Question: Anyone know how to select the specific element that contain in the attachment to download as i can't able to select the respective attachment. the screenshot I have put in the below :

below is the html code for the specific container
'''
<div class="attachment-wrap">
<!-- Comment Title -->
<div id="attachmentTitle-wrapTEST" class="attachmentTitle-wrap">
<h2>Attachments</h2>
</div>
<div id="attachment-containerTEST">
<!-- Attachment Box -->
<div class="comment-box">
<!-- Comment Image -->
<div class="col-xs-2">
<div class="attachmentImg">
<img src="downloadAttachment?attachmenturl=/secure/thumbnail/10104/_thumb_10104.png" />
</div>
</div>
<!-- Attachment details -->
<div class="col-xs-10">
<div class="commentContent">
<div class="topRow">
<div class="username">1177A149.PNG</div>
<div class="commentTimeStamp">25927 KB</div>
</div>
<div class="bottomRow">
<div class="commentDisplay">
<a href="downloadAttachment?filename=1177A149.PNG&id=10104&mimeType=image/png" target="_blank">Download</a>
</div>
</div>
</div>
</div>
</div>
<div class="comment-box">
<!-- Comment Image -->
<div class="col-xs-2">
<div class="attachmentImg">
<img src="downloadAttachment?attachmenturl=/secure/thumbnail/10103/_thumb_10103.png" />
</div>
</div>
<!-- Attachment details -->
<div class="col-xs-10">
<div class="commentContent">
<div class="topRow">
<div class="username">4D7746B6.PNG</div>
<div class="commentTimeStamp">62766 KB</div>
</div>
<div class="bottomRow">
<div class="commentDisplay">
<a href="downloadAttachment?filename=4D7746B6.PNG&id=10103&mimeType=image/png" target="_blank">Download</a>
</div>
</div>
</div>
</div>
</div>
'''
Appreciate if you can help me with this.
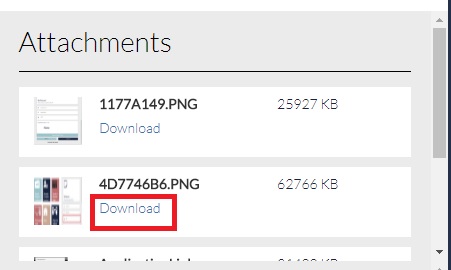
Answer: You can do it in the below way to click the respective download link based on the attachment name
'''
//Expected attachment filename needs to be specified here.
var expectedFileName = "1177A149.PNG";
//This list will hold all the available attachment section details
IList<IWebElement> attachmentList = _driver.FindElements(By.ClassName("comment-box"));
foreach(var element in attachmentList)
{
var attachmentFilename = element.FindElement(By.XPath(".//div[@class='username']")).Text;
if(attachmentFilename == expectedFileName)
{
//If the actual file name and expected file name matches, then corresponding download link will be clicked
element.FindElement(By.XPath(".//a")).Click();
break;
}
}
'''